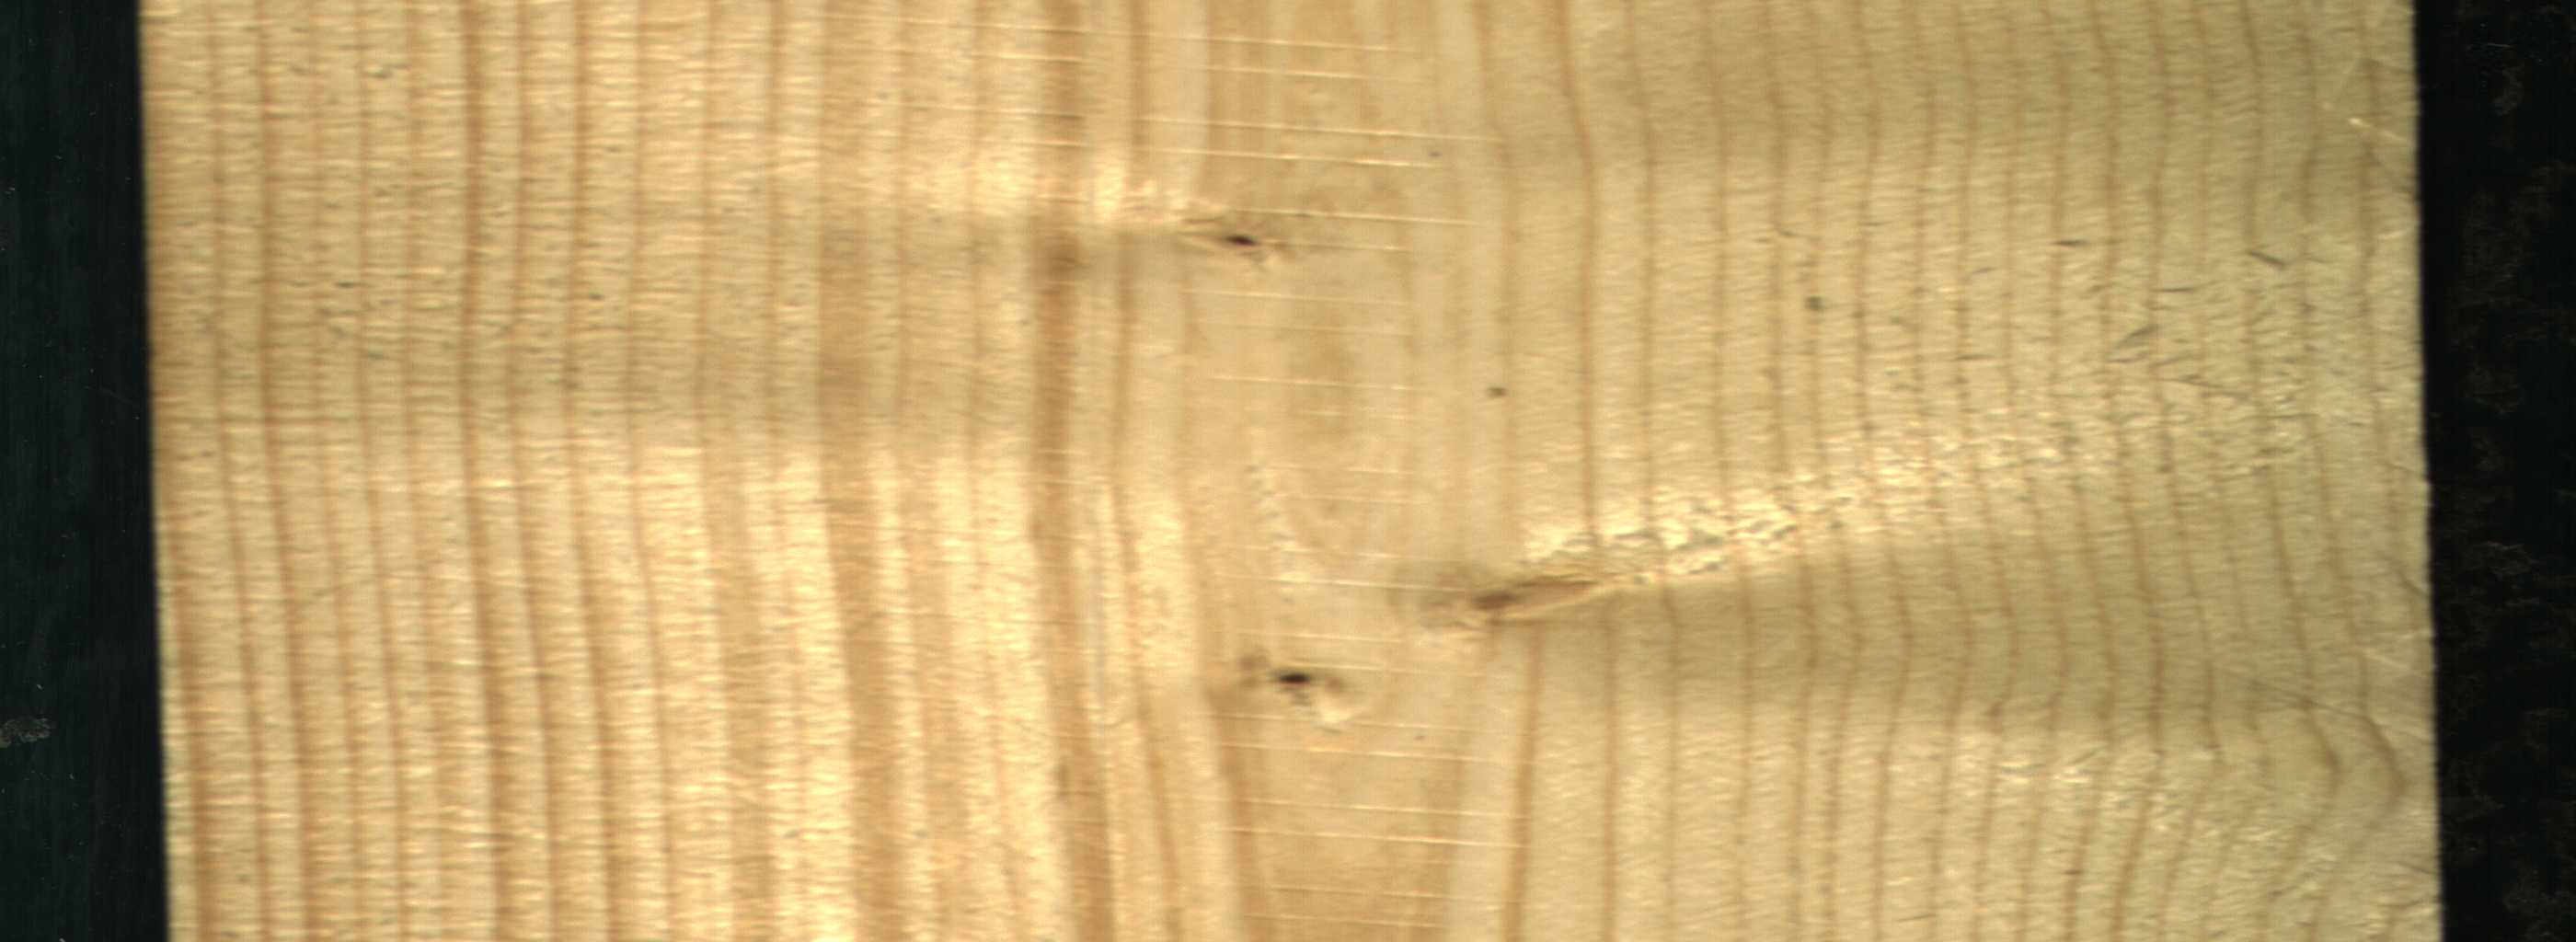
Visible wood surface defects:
Live_Knot
Live_Knot
Live_Knot